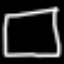
Label: square